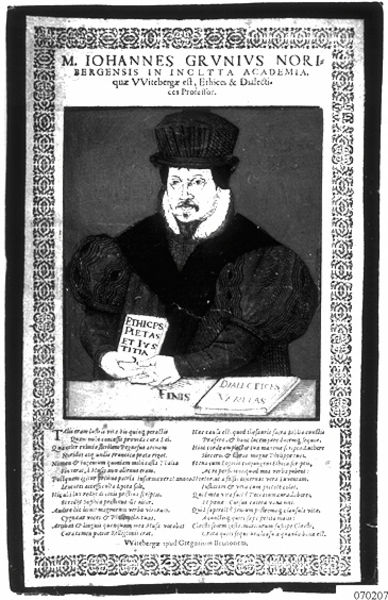
Titel: Bildnis des Johannes Grün
Künstler: Gregor Bruno
Institution: (Seriendruck)
Schlagwörter: mann, umhang, weiß, grau, hut, mund, nase, schwarz, tisch, blick, muster, ornament, bart, mütze, augen, gesicht, halten, johannes, kragen, mensch, pelz, rahmen, ärmel, bild, bildnis, halskrause, herr, hände, portrait, porträt, brüstung, kirche, auge, gewand, mantel, pose, adel, blatt, kinn, potrait, puffärmel, umrandung, spanien, schrift, bücher, papier, rahmung, grafik, graphik, spalten, rand, tafel, krawatte, ernst, inschrift, halstuch, pupillen, ornamente, verzierung, kinnbart, buch, religion, druck, druckgraphik, radierung, stich, titel, seite, schwarzweiß, text, schriften, überschrift, titelblatt, posieren, krause, spitzbart, einband, talar, mittelalter, klerus, gelehrter, spanische tracht, schriftstück, kupferstich, einfassung, ausgabe, letter, flugblatt, nürnberg, latein, lateinisch, einblattdruck, coloriert, tafeln, spalte, majuskel, seriendruck, schaube, humanismus, schruft, akademiker, schmuckbordüre, grunius, 1590, titelblattbuch, adelo, johannes grün, iohannes grunius, nürnberger bürger